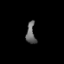
Tissue: lung
Cell type: Epithelial cells
Senescence score: 0.1478
Nuclear area (px): 189
Mean DAPI intensity: 105.005